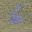
Label: 6